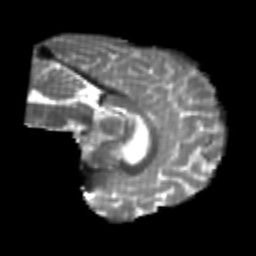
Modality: T2w
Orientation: sagittal
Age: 22
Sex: male
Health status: healthy
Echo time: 0.074 s